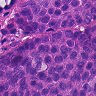
Metastatic tissue present: yes